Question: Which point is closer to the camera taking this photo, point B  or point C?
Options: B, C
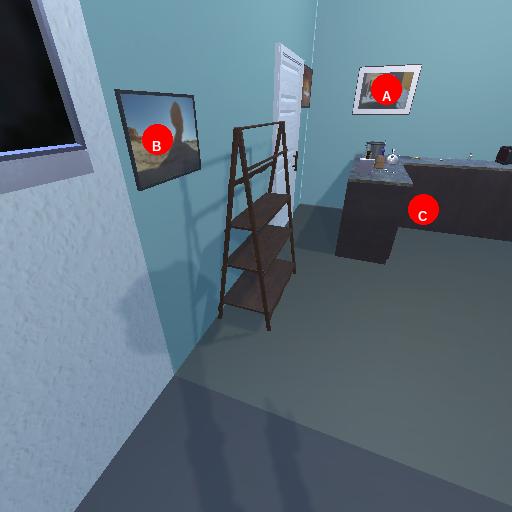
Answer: B